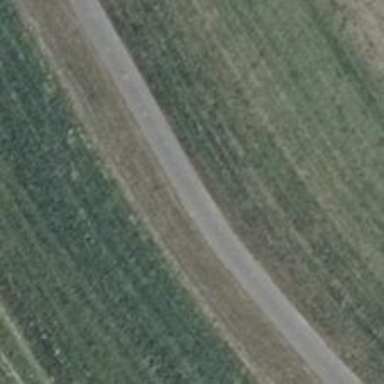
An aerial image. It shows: Asphalt service road.